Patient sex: F
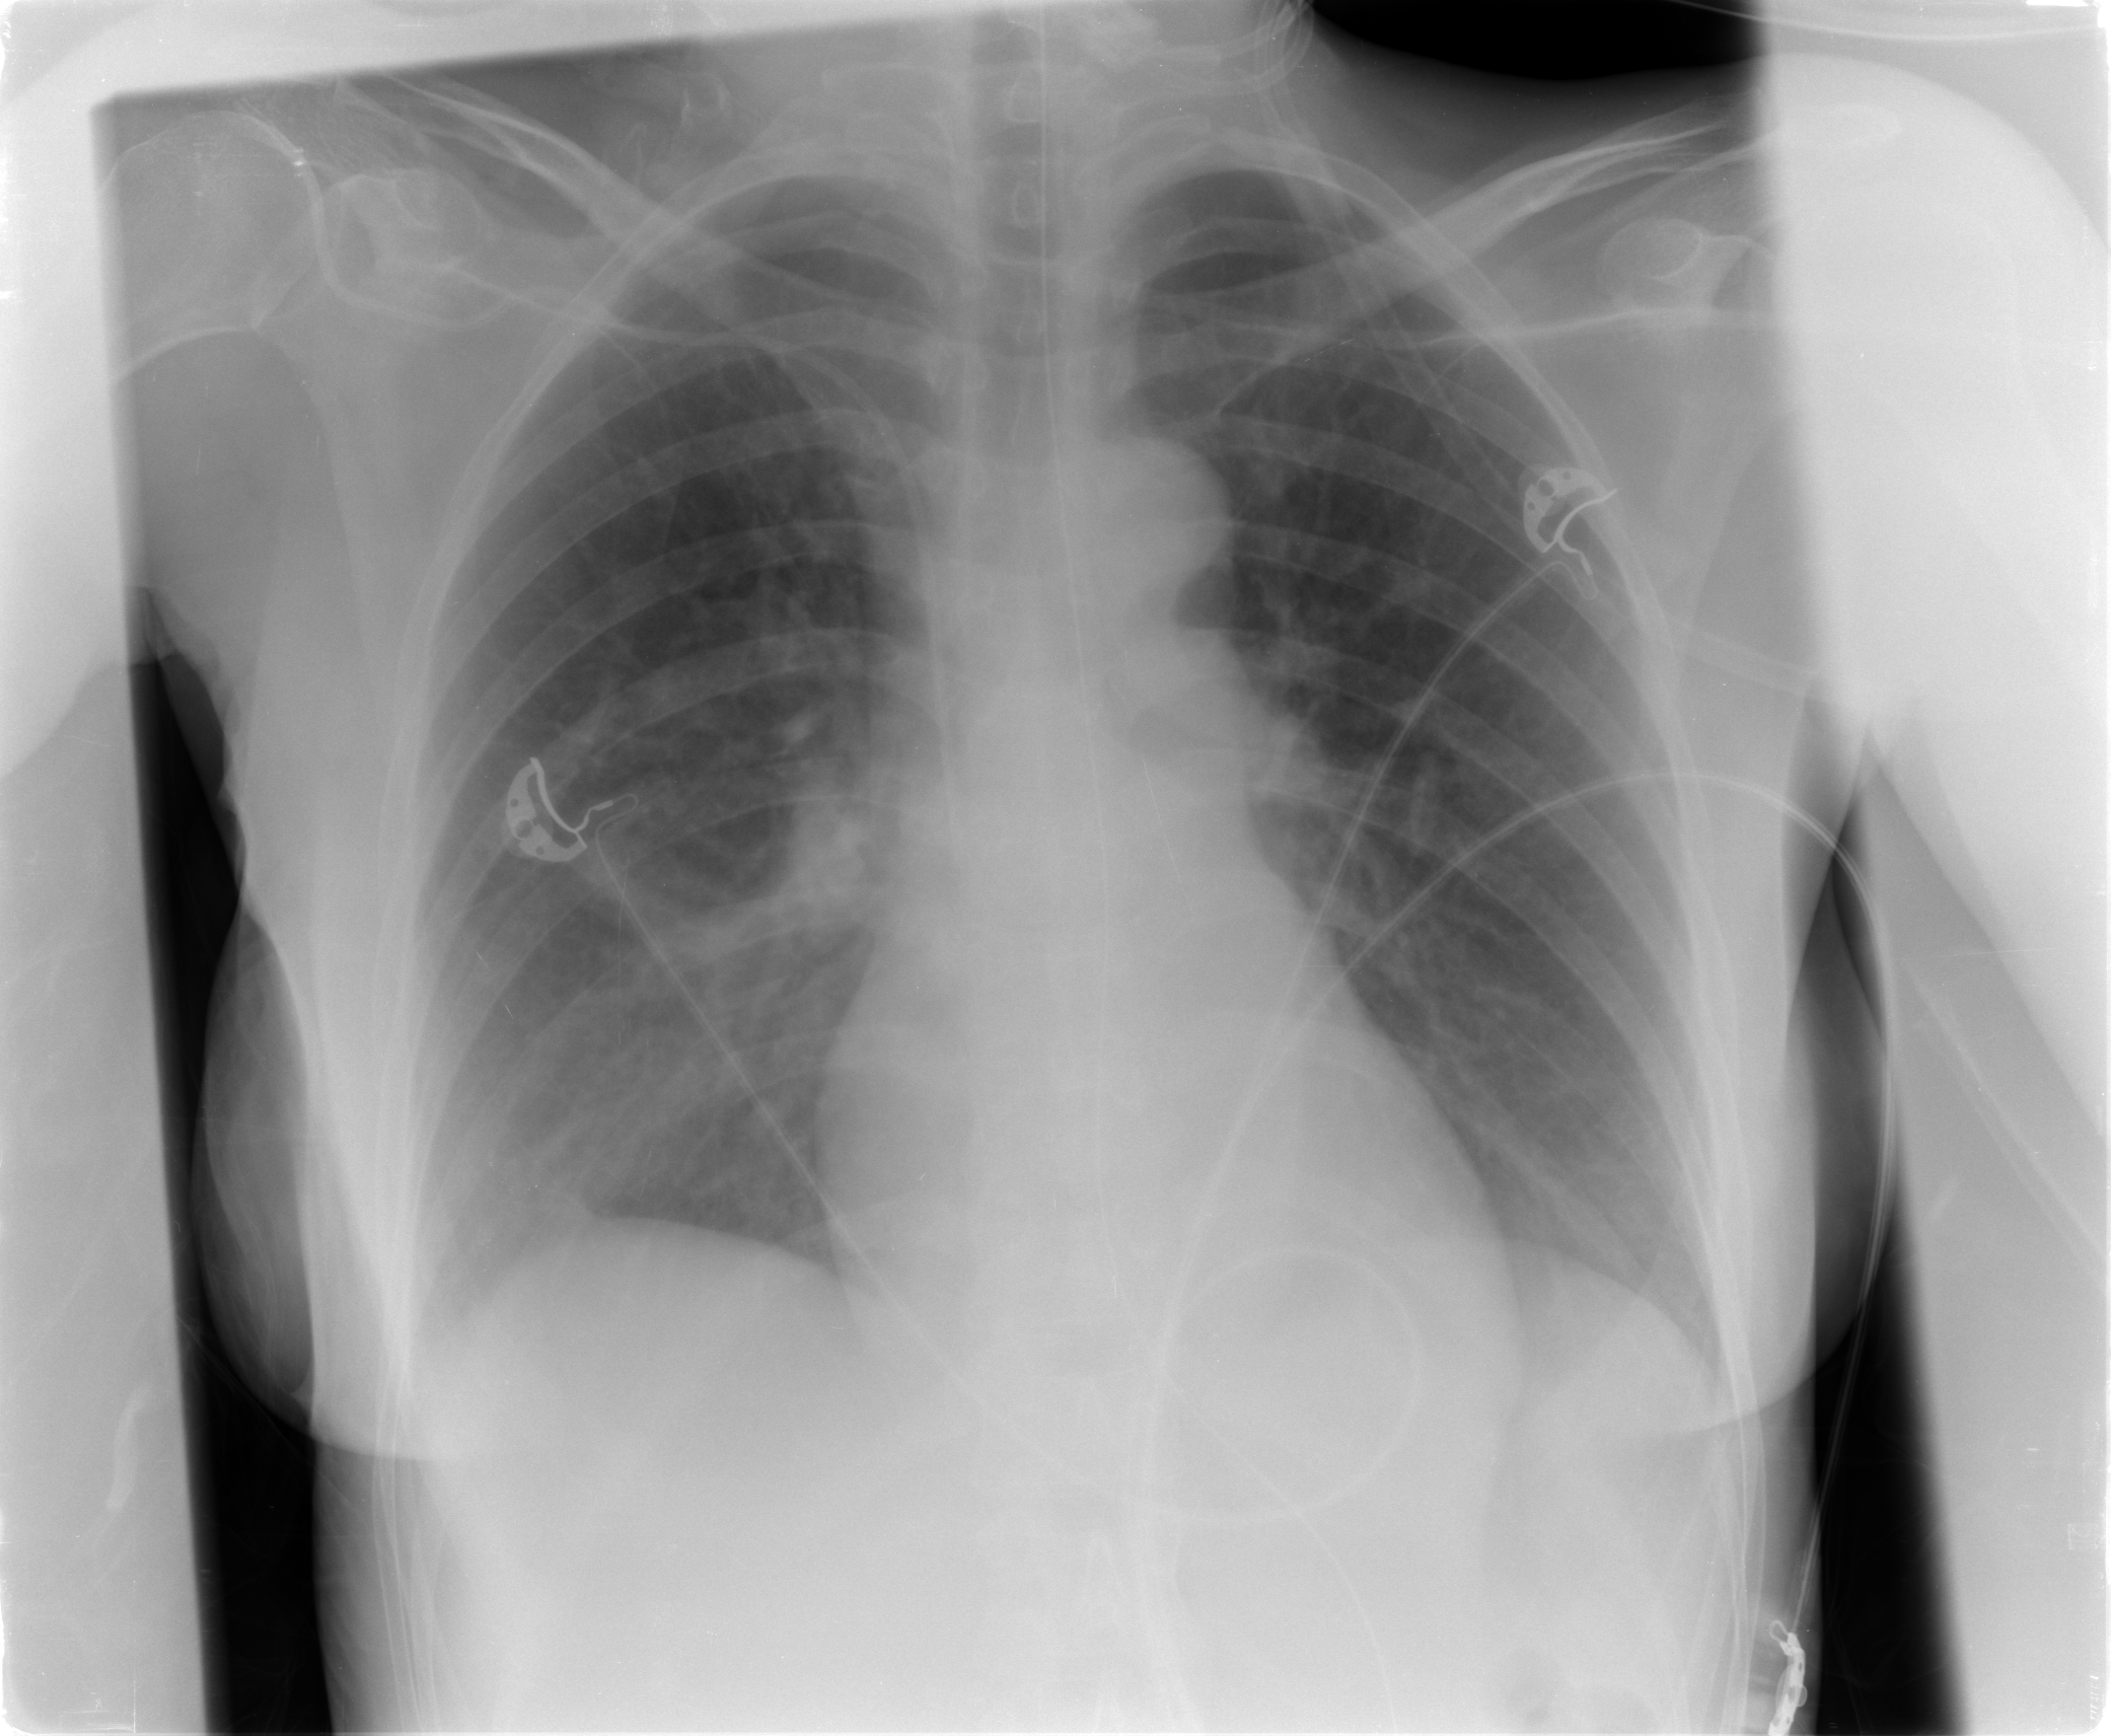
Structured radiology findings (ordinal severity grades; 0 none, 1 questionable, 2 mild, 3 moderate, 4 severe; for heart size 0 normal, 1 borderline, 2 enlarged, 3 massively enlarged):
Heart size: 0
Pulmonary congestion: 0
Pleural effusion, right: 0
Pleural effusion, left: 0
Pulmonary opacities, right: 2
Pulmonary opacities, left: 0
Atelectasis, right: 0
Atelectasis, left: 0